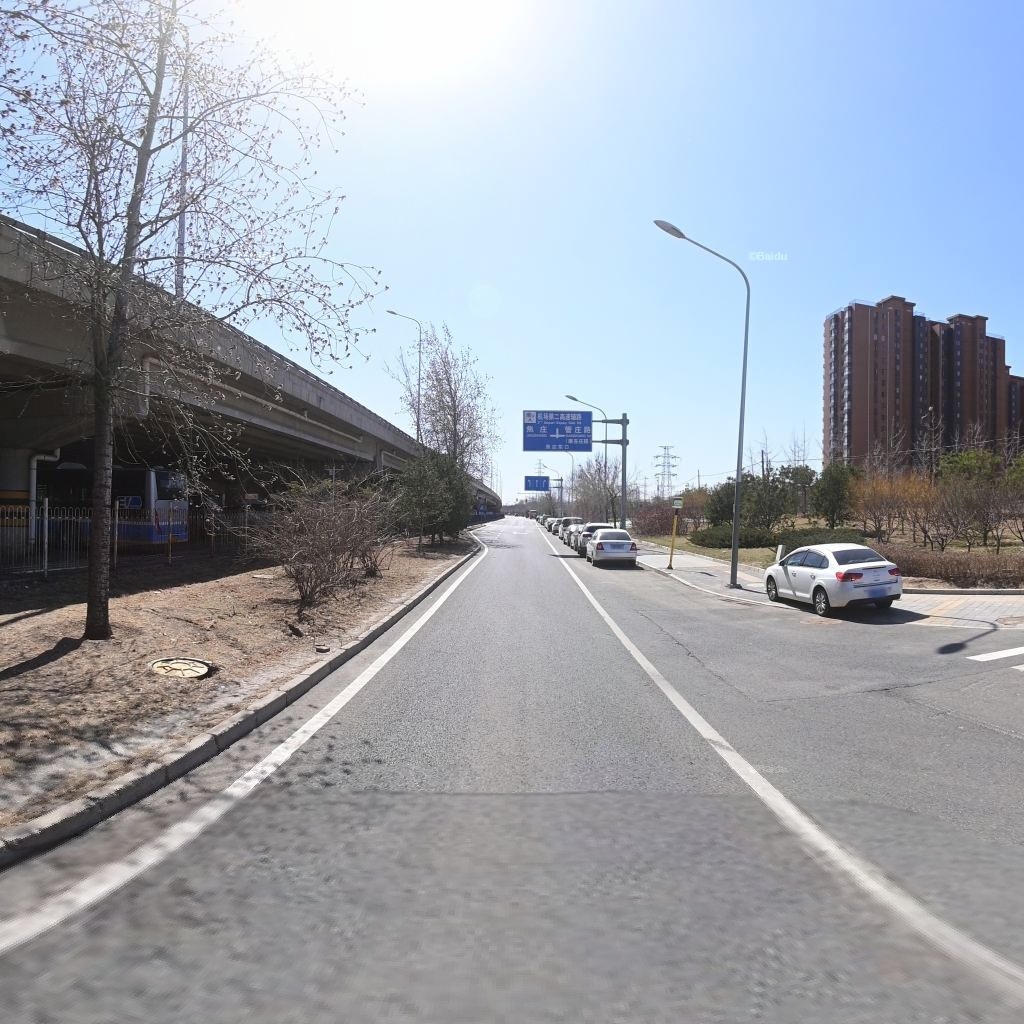
Region: Chaoyang
Road damage annotations: longitudinal crack, transverse crack, manhole cover, longitudinal crack, manhole cover, manhole cover